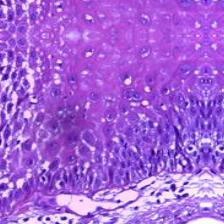
Diagnosis: Normal